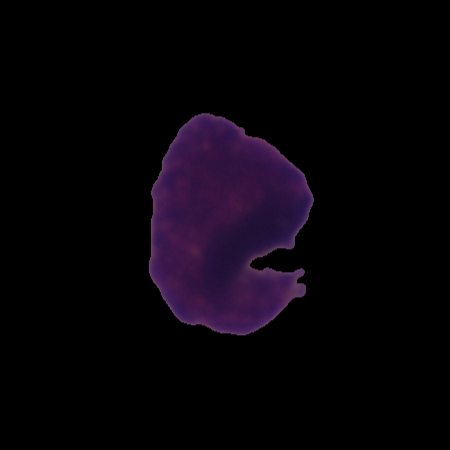
Label: healthy